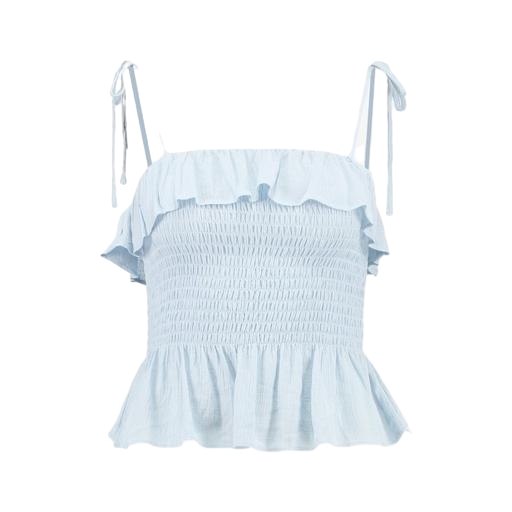
blue eva ruffle cami top, blue ruffled strap top, blue lace-up ruffled top only macy, white background